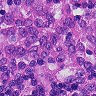
Metastatic tissue present: no